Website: bh-photo
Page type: order-tracking
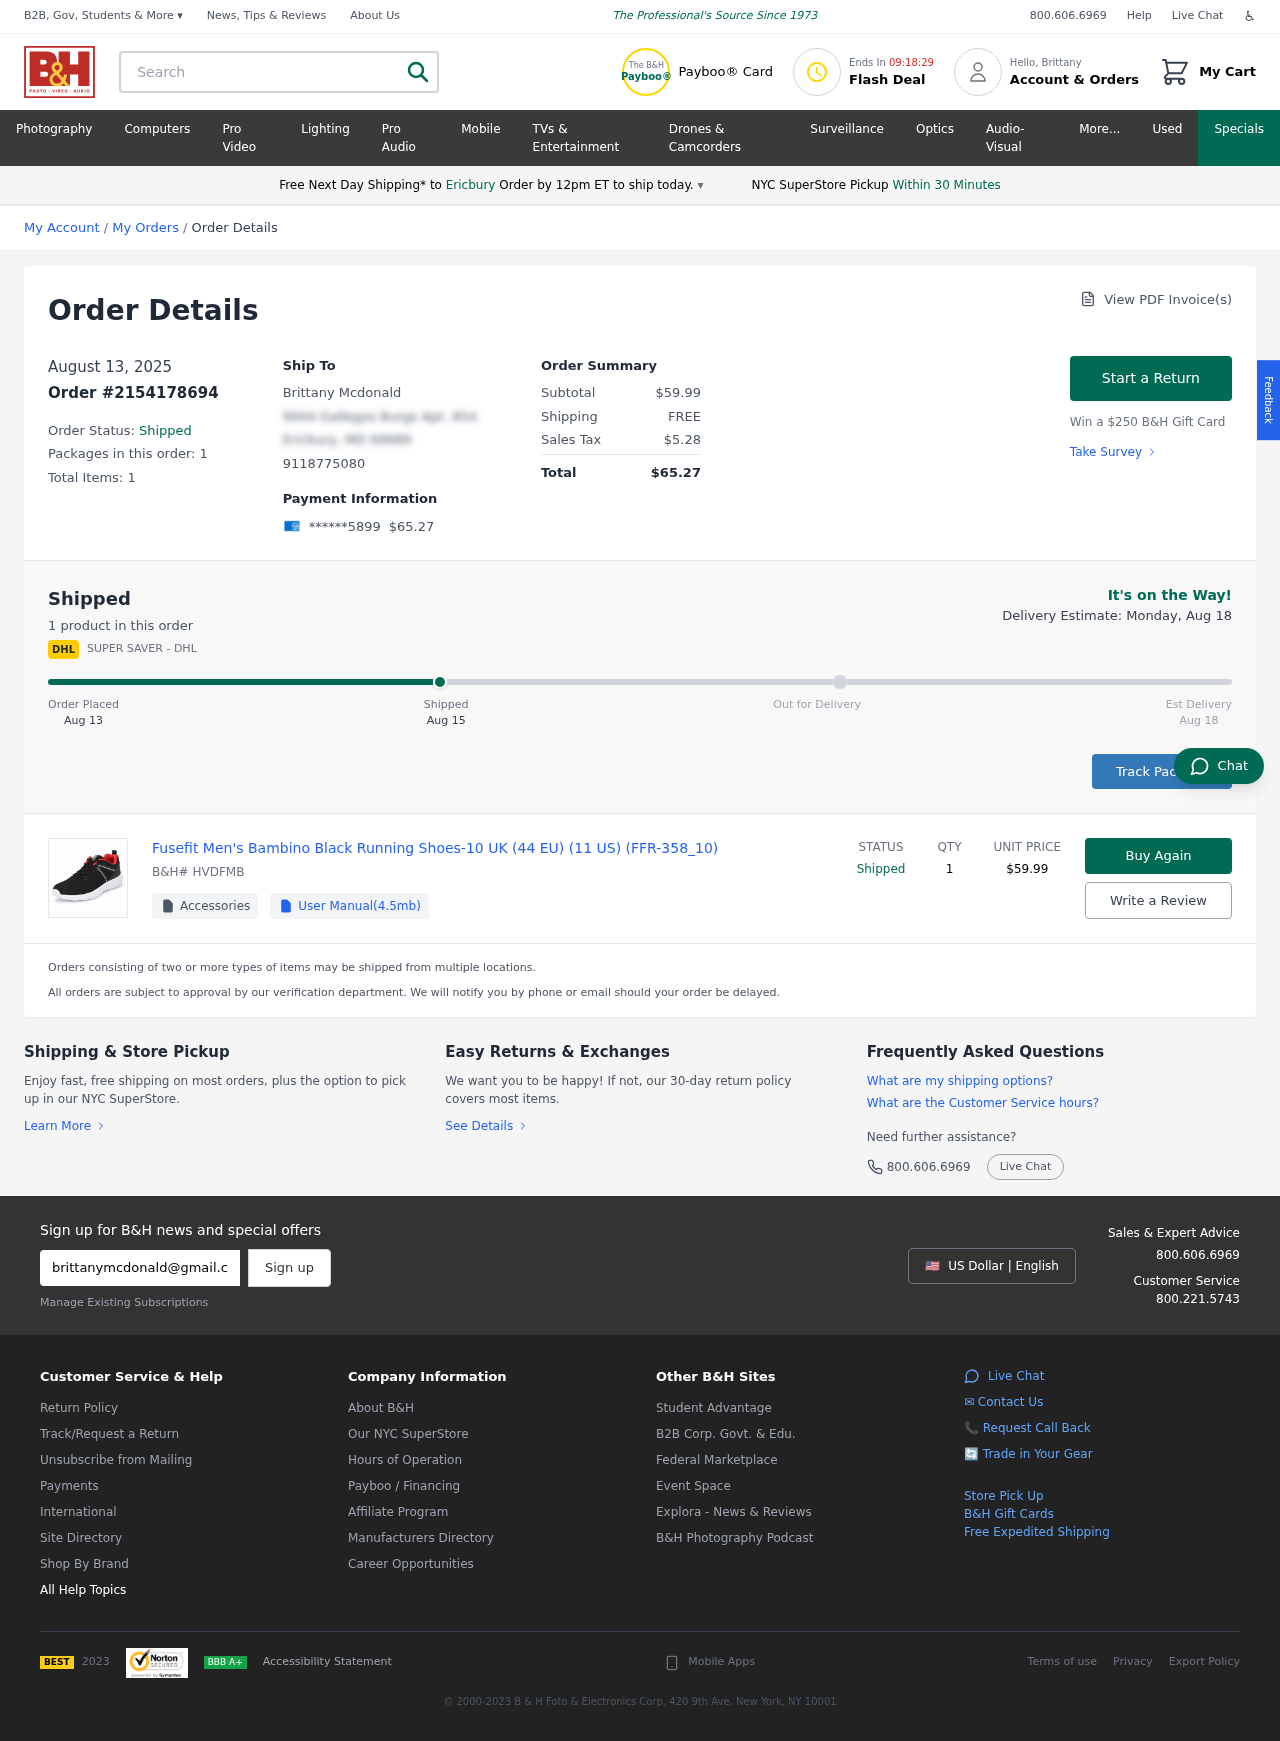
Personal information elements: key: PII_CARD_LAST4
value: ******5899
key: PII_CITY
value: Ericbury
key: PII_EMAIL
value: brittanymcdonald@gmail.com
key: PII_FIRSTNAME
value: Brittany
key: PII_FULLNAME
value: Brittany Mcdonald
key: PII_PHONE
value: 9118775080
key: PII_STREET
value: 9944 Gallegos Burgs Apt. 854
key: PII_CITY_STATE_ZIP
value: Ericbury, MD 69689
Product elements: key: PRODUCT1_NAME
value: Fusefit Men's Bambino Black Running Shoes-10 UK (44 EU) (11 US) (FFR-358_10)
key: PRODUCT1_PRICE
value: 59.99
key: PRODUCT1_QUANTITY
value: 1
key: PRODUCT1_SKU
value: HVDFMB
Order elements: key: ORDER_DATE
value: Aug 13
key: ORDER_DATE
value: August 13, 2025
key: ORDER_ID
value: Order #2154178694
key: ORDER_NUM_PACKAGES
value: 1
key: ORDER_NUM_ITEMS
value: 1
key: ORDER_NUM_ITEMS
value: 1 product
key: ORDER_TOTAL
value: $65.27
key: ORDER_SUBTOTAL
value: $59.99
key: ORDER_SHIPPING_COST
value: FREE
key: ORDER_TAX
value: $5.28
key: ORDER_DELIVERY_DATE
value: Aug 18
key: ORDER_DELIVERY_DATE
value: Delivery Estimate: Monday, Aug 18
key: ORDER_SHIPPING_DATE
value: Aug 15
Search elements: key: HEADER_SEARCH
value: Search